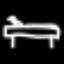
Label: bed